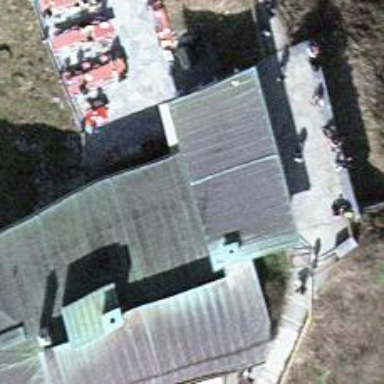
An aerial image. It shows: Restaurant.